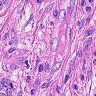
Metastatic tissue present: yes